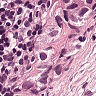
Metastatic tissue present: yes